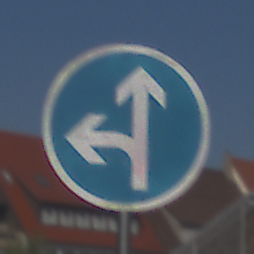
Verkehrszeichen: VorgeschriebeneFahrtrichtungGeradeausOderLinks
Umgebung: Outdoor, Urban
Tageszeit: MorningAfternoon
Wetter: Clear
Licht: Natural
Jahreszeit: NotSpecified
Kontrast: HighContrast